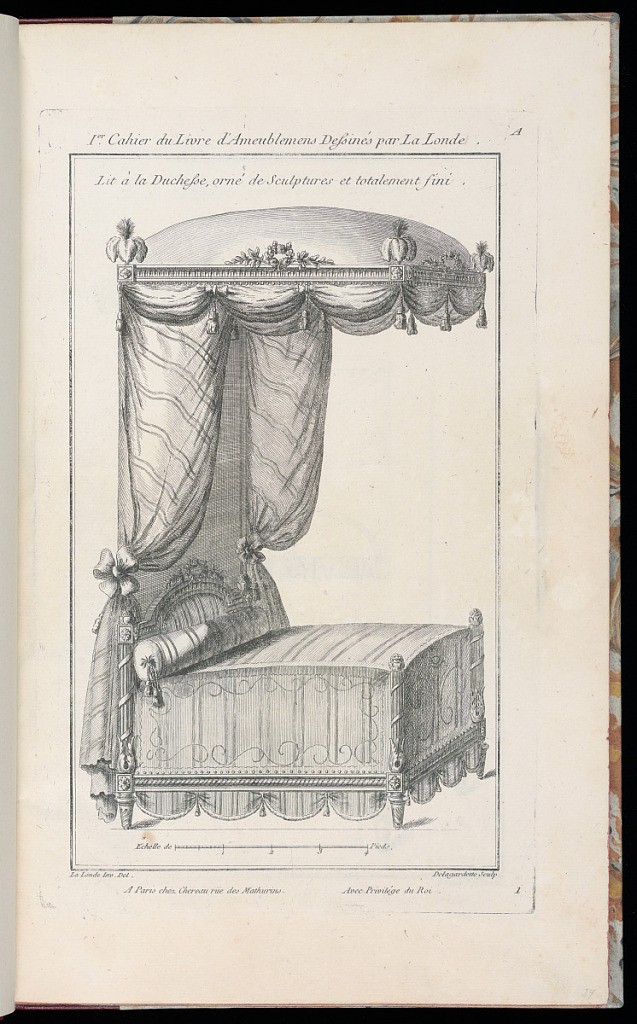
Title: Lit à la Duchesse, orné de Sculptures et totalement fini
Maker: Richard de Lalonde, French, active 1780–96
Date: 1775-1788
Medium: Etching on off-white laid paper
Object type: Print
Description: Design for a bed with a canopy. The bed is decorated with textiles patterned with stripes and waves. It is carved with bead course, guilloche, twisted ribbon, pinecone, fluting, and rosettes. It also has tassels and plumed feathers. The plate is signed and numbered.